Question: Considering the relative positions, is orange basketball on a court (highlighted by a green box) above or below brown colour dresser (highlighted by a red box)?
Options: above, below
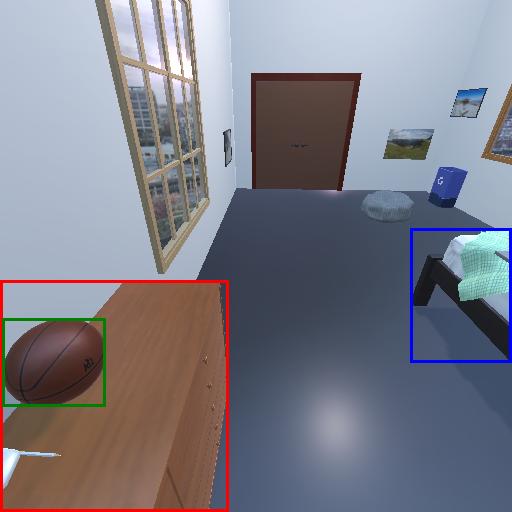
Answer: above